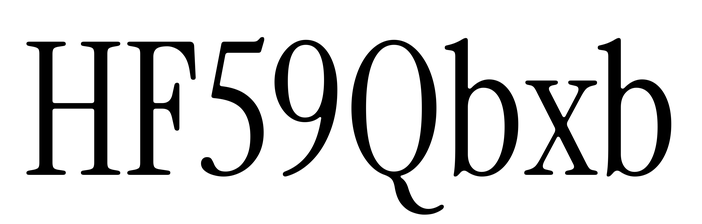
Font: InstrumentSerif-Regular